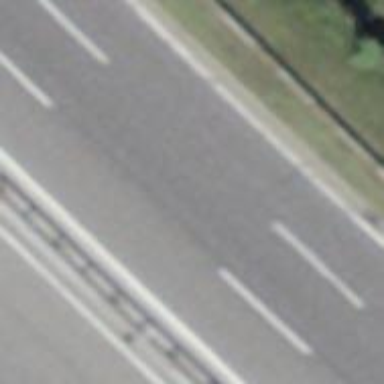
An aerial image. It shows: Asphalt motorway.